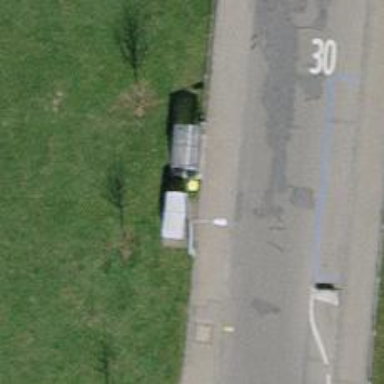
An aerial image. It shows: Post box is visible.